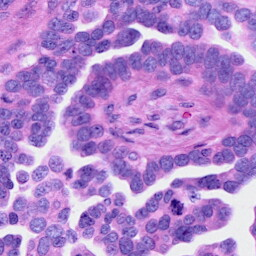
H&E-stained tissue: Ovarian